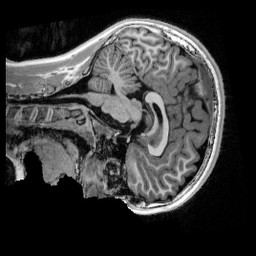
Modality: UNIT1_denoised
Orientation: sagittal
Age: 10
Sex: male
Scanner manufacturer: siemens
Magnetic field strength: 3 T
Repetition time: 4 s
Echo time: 0.00303 s